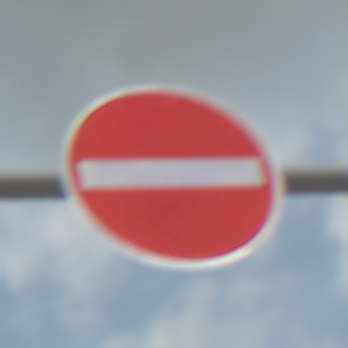
Verkehrszeichen: VerbotDerEinfahrt
Umgebung: Outdoor, Suburban
Tageszeit: Midday
Wetter: PartlyCloudy
Licht: Natural
Jahreszeit: Summer
Kontrast: HighContrast